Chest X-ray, AP view. Patient: 18 years old, sex M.
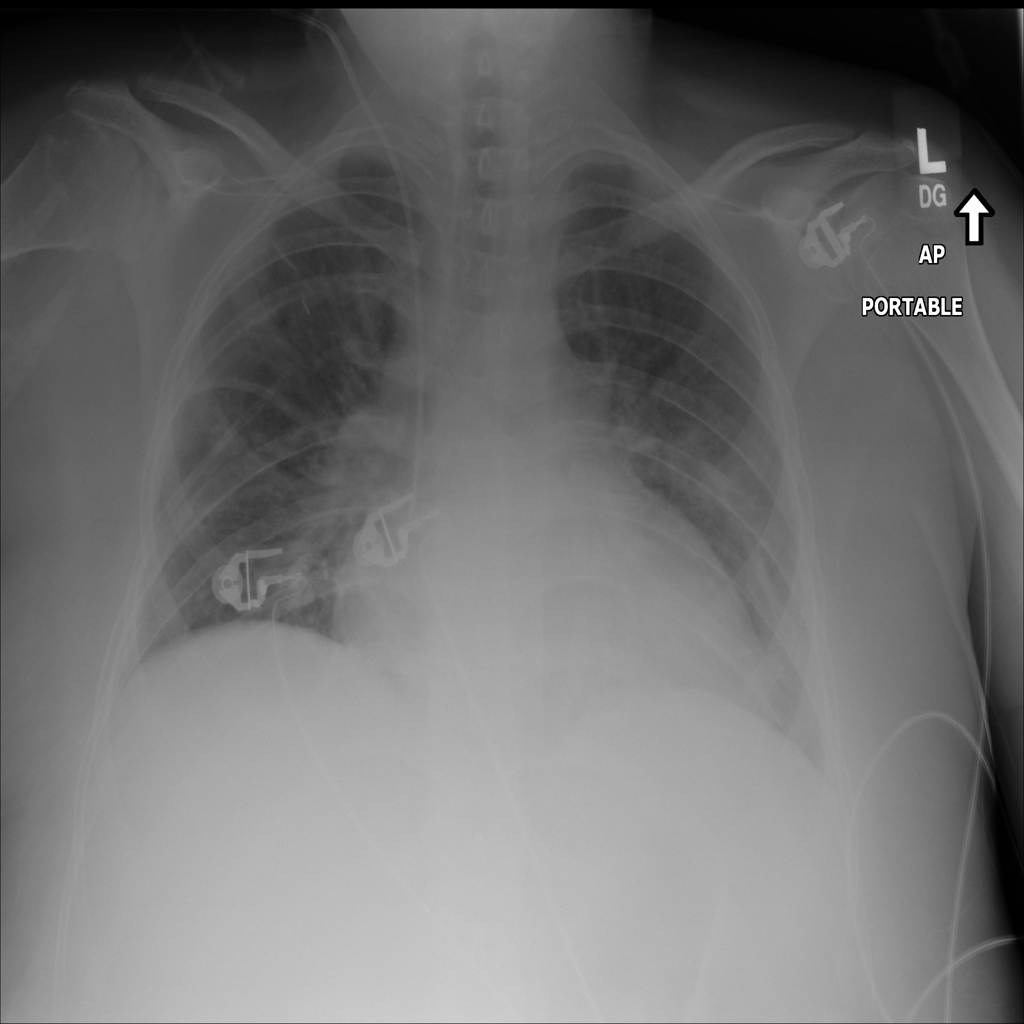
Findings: Atelectasis